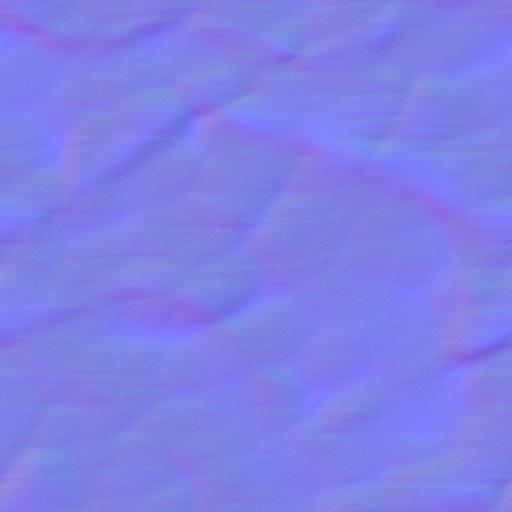
clean light snow white winter